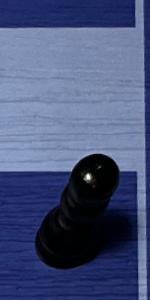
Label: Pawn_Black